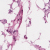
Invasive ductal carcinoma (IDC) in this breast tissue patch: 0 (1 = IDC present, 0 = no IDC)